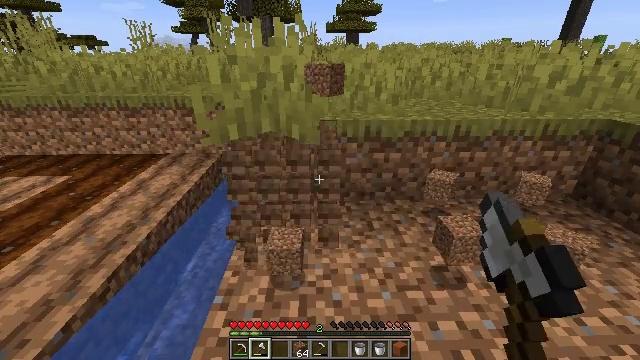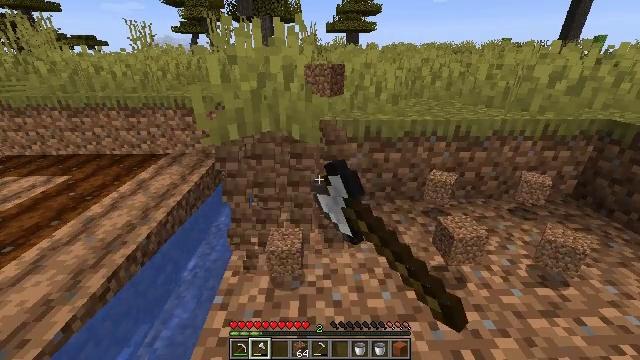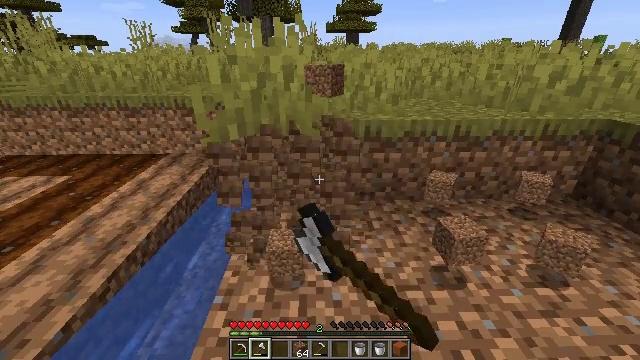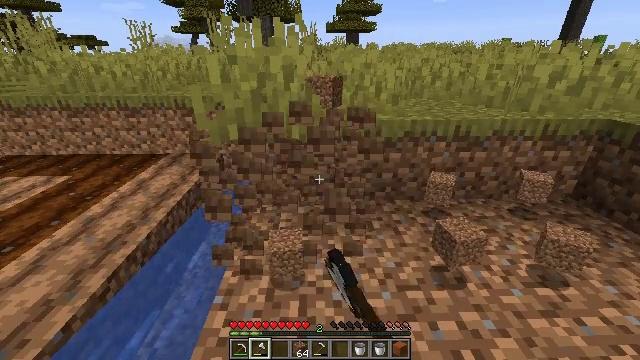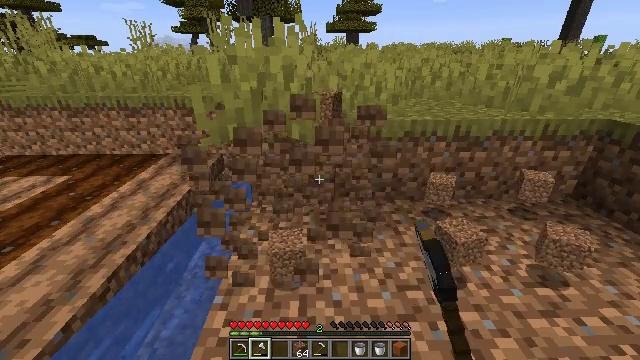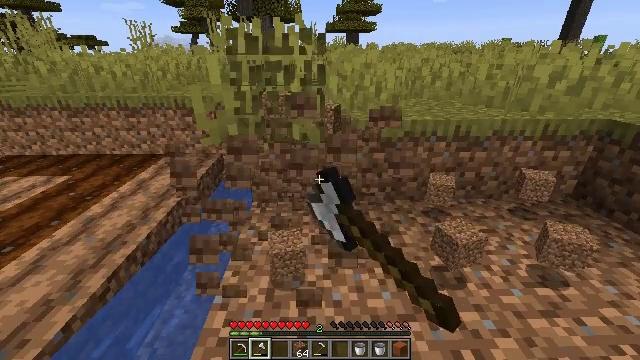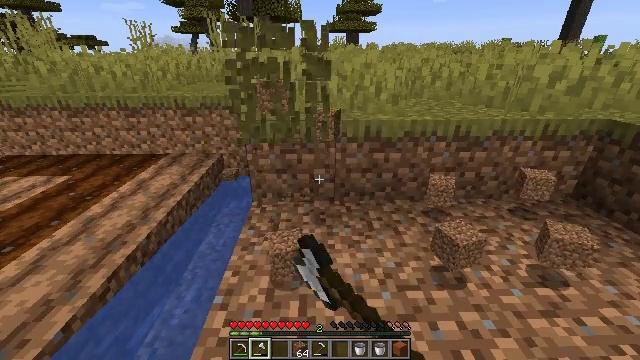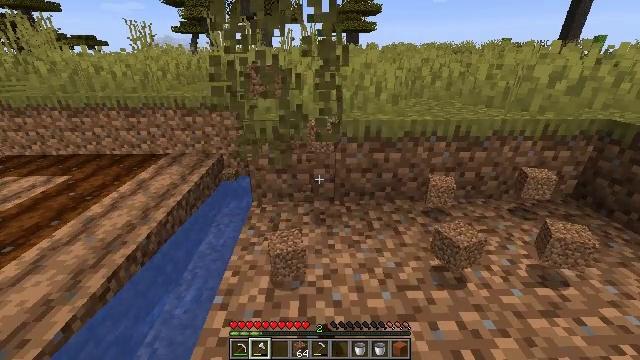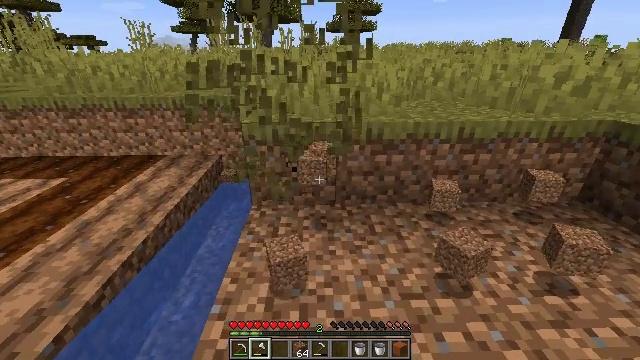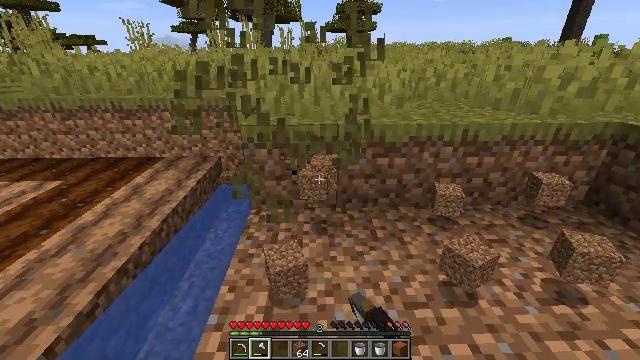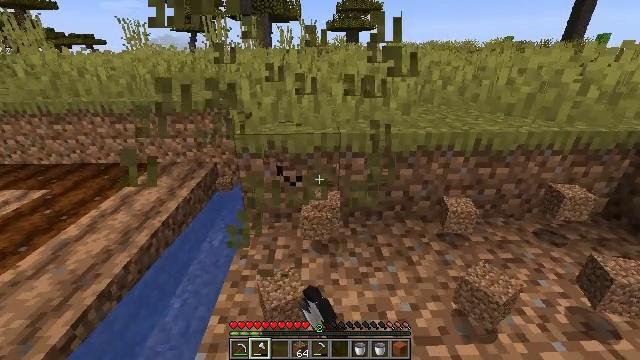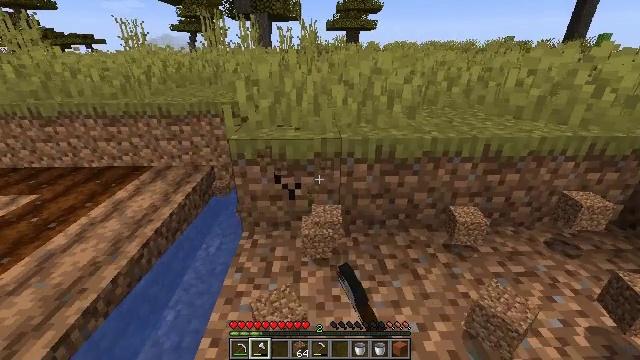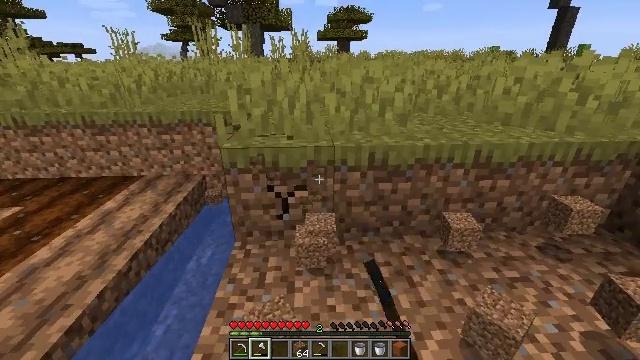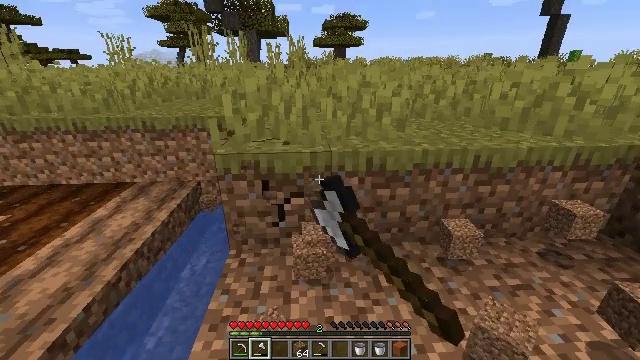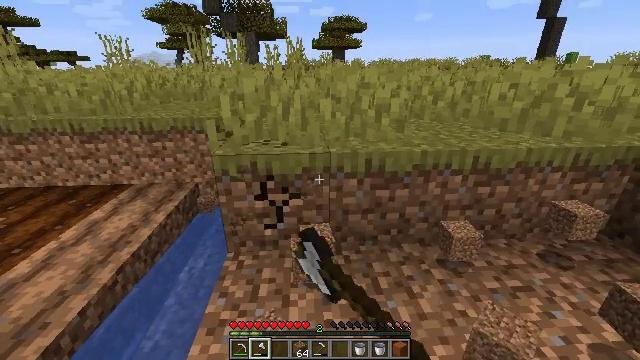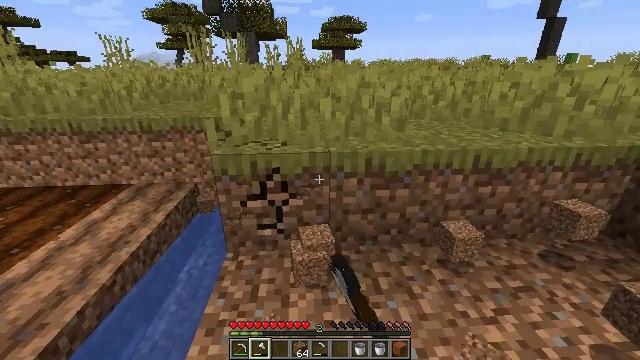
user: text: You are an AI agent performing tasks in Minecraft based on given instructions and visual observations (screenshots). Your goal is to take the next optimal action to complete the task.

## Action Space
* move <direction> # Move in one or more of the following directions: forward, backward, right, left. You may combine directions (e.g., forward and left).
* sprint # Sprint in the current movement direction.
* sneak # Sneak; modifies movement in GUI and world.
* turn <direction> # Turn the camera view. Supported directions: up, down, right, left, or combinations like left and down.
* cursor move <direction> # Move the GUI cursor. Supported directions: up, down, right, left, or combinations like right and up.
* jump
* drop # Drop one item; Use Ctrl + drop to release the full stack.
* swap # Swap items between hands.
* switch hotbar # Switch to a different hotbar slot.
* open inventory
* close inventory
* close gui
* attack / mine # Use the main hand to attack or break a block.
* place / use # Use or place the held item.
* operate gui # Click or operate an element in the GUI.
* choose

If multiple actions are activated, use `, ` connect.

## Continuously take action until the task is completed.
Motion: motion action
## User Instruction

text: Collect the grass block using a shovel.
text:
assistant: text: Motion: attack / mine
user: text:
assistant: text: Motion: attack / mine
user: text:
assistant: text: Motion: attack / mine
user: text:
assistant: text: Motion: attack / mine
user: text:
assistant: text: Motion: attack / mine
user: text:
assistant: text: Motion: attack / mine
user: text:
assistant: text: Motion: attack / mine
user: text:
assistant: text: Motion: move forward, attack / mine
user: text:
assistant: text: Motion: move forward, attack / mine
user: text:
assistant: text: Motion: move forward, attack / mine
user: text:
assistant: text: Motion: attack / mine
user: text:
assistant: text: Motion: turn right and up, attack / mine
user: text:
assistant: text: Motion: turn up, attack / mine
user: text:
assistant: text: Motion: attack / mine
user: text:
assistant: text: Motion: attack / mine
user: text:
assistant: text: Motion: attack / mine
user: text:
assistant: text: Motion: attack / mine
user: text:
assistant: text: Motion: attack / mine
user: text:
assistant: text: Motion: attack / mine
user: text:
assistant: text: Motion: attack / mine
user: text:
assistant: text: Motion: attack / mine
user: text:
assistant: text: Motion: attack / mine
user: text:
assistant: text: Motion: attack / mine
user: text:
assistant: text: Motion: attack / mine
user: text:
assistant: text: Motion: attack / mine
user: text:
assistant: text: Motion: attack / mine
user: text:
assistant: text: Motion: attack / mine
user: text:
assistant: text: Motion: attack / mine
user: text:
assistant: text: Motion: attack / mine
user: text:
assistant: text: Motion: attack / mine